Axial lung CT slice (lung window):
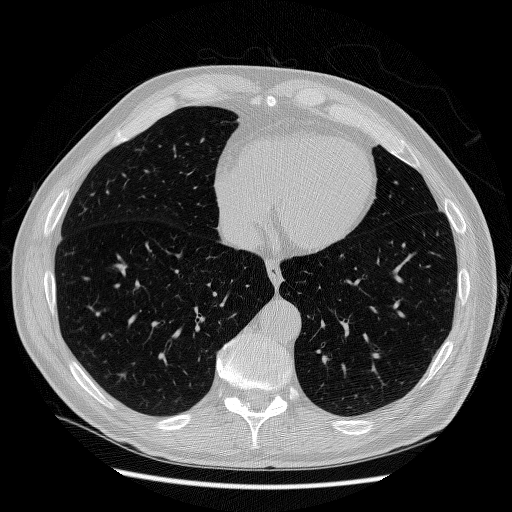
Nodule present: no